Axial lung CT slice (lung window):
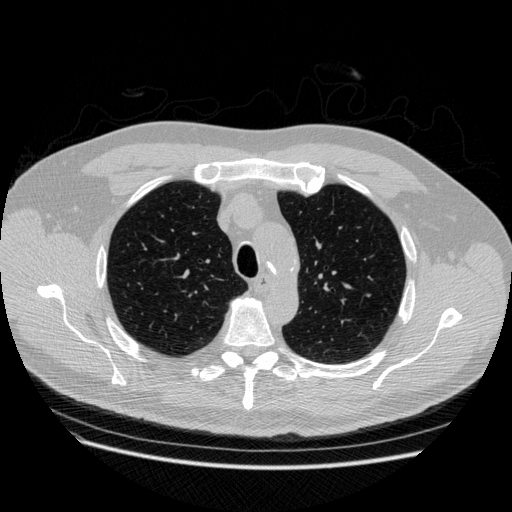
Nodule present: no